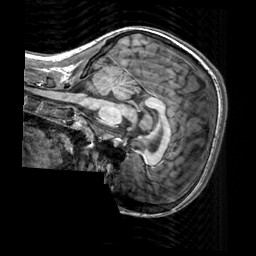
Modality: T1w
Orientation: sagittal
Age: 20
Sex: female
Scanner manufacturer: siemens
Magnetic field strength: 3 T
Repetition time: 2.3 s
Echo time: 0.00303 s